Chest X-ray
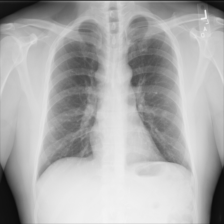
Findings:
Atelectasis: negative
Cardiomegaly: negative
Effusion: negative
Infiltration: negative
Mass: negative
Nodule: positive
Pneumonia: negative
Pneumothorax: negative
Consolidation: negative
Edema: negative
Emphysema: negative
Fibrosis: negative
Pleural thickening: negative
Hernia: negative